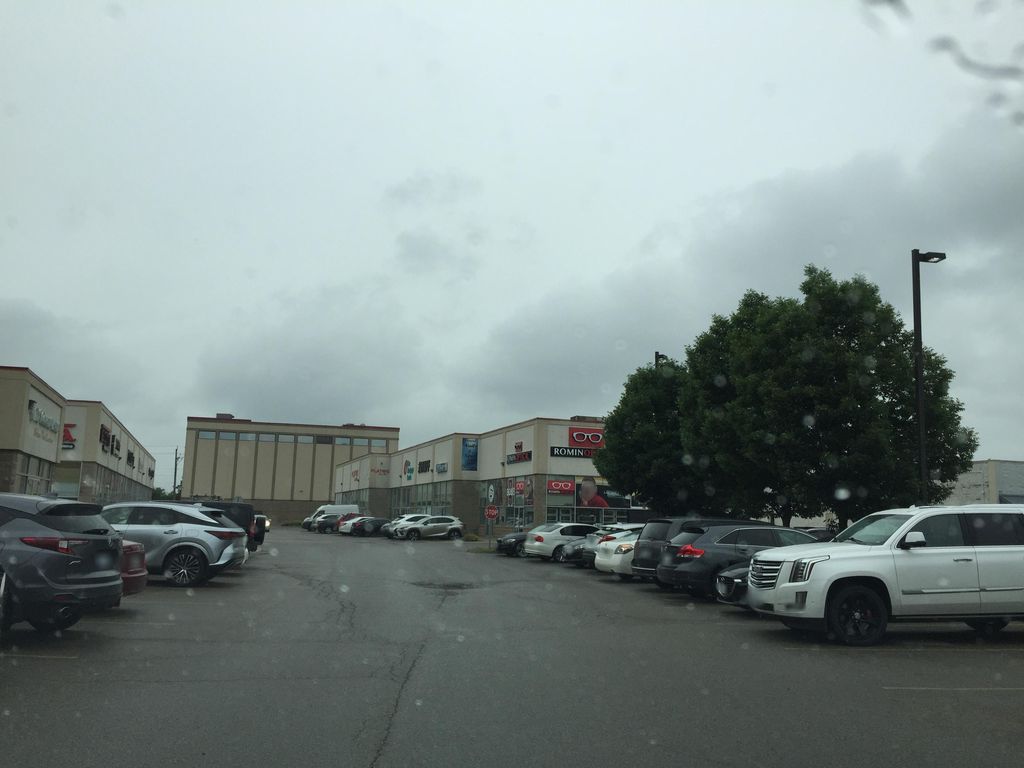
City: kitchener-waterloo